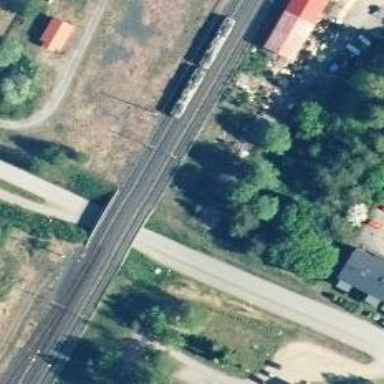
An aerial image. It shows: Railway with continuous electrified contact line.